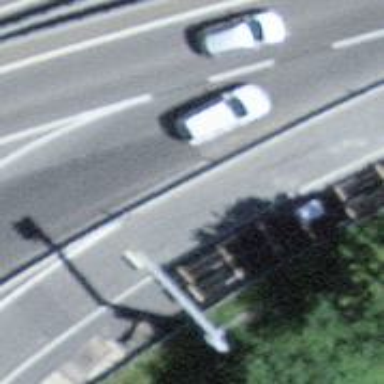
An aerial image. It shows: Traffic sign is visible in the image.